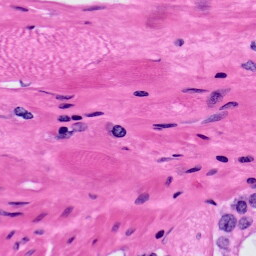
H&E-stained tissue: Prostate